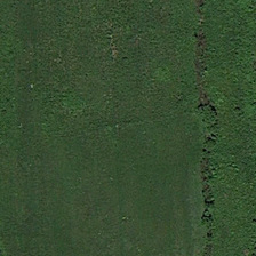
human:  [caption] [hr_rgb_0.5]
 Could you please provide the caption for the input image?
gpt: Green grass grows from bushes.

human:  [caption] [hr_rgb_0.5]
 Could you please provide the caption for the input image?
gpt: the green grassland fertile soil .

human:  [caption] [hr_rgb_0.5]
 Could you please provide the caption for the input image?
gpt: Green grass grows out of the bushes.

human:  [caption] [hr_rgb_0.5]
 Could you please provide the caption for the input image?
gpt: Green grass grows from the bushes.

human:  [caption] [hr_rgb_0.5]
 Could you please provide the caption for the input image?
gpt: Grass grows from the bushes.